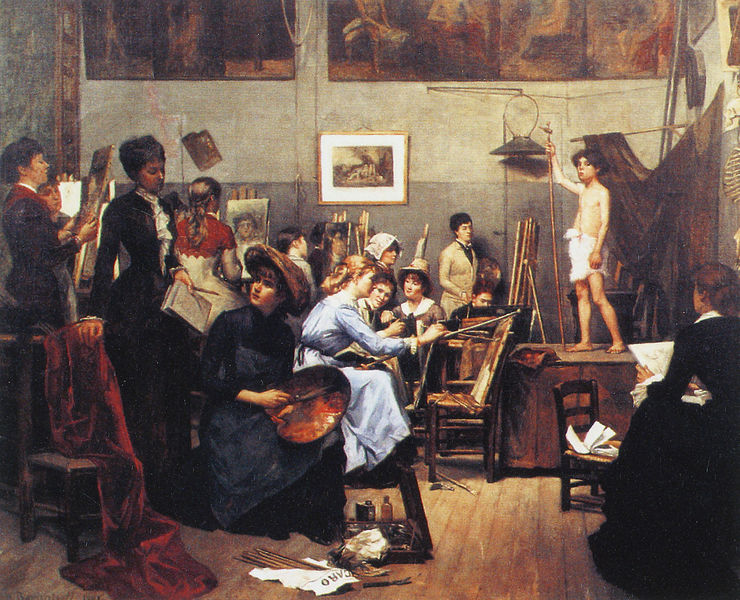
Titel: In der Akademie Julian
Künstler: Wienand von Steeg
Institution: Dnepropetrowsk, Staatliches Kunstmuseum Dnepropetrowsk
Schlagwörter: akt, blau, mann, frauen, menschen, sitzen, braun, frau, hell, hut, kleid, raum, leute, alt, wand, stehen, bild, interieur, realismus, kind, modell, schule, unterricht, farbe, musizieren, atelier, malerin, junge, künstler, malen, palette, pinsel, zeichnen, staffel, abmalen, kinde, malschule, künstlerinnen, malerinnen, künstlerrunde